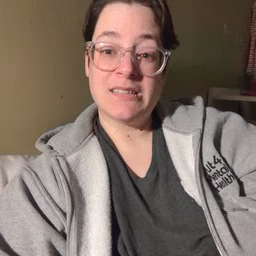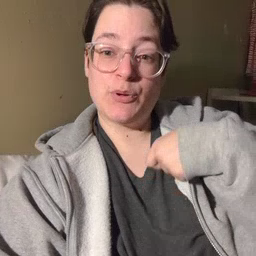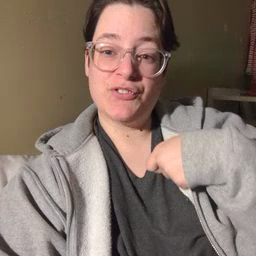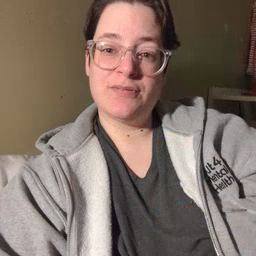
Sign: zipper